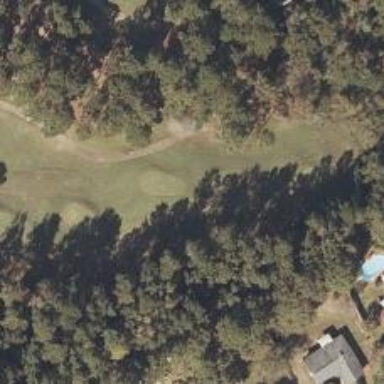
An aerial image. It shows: Golf tee.